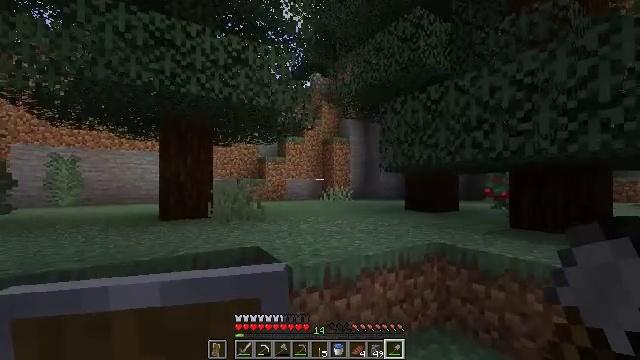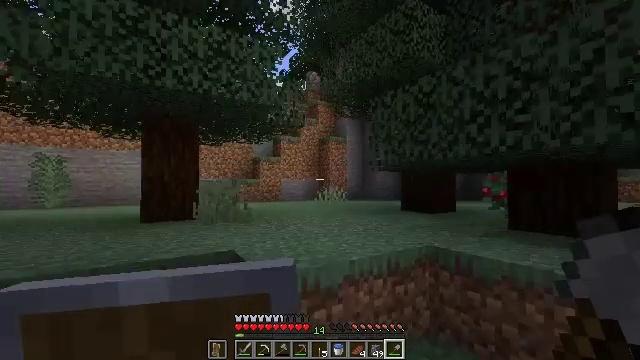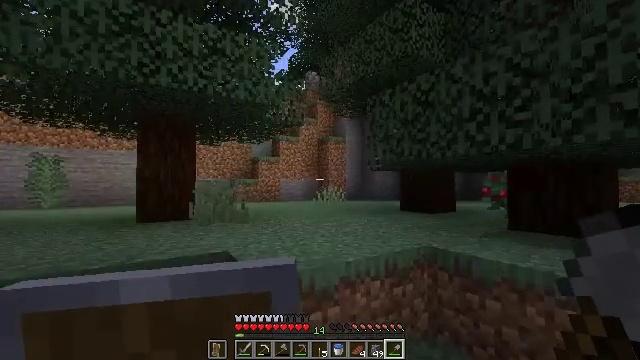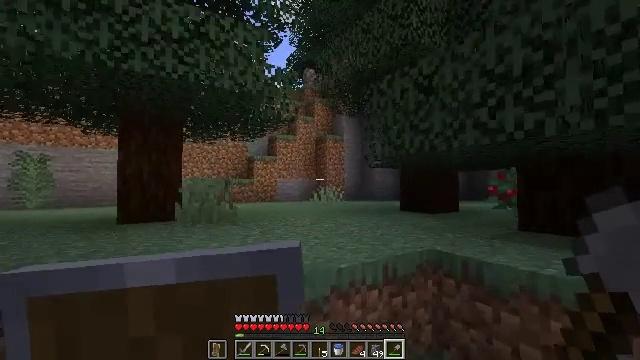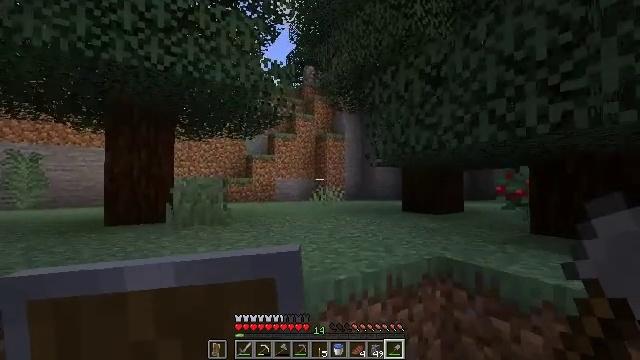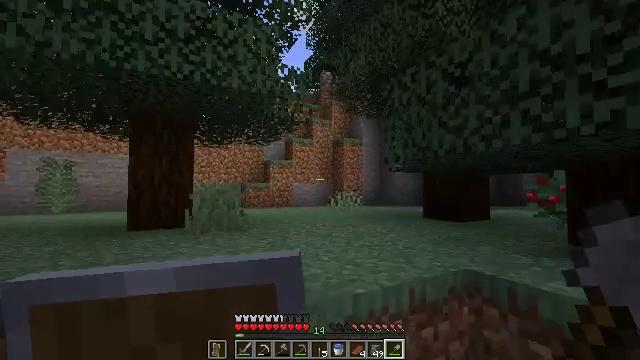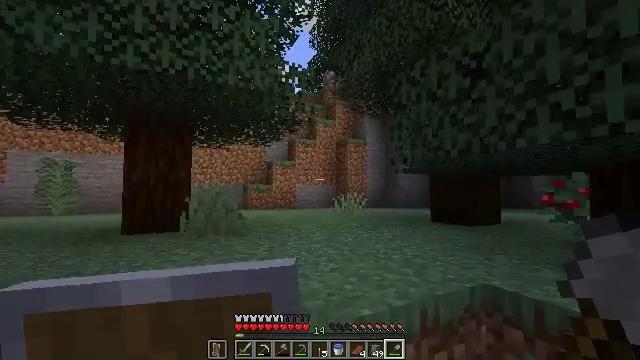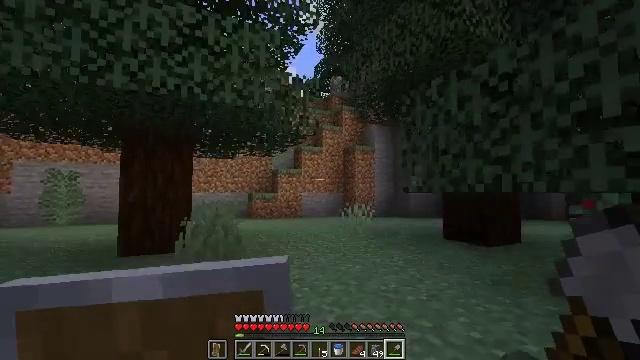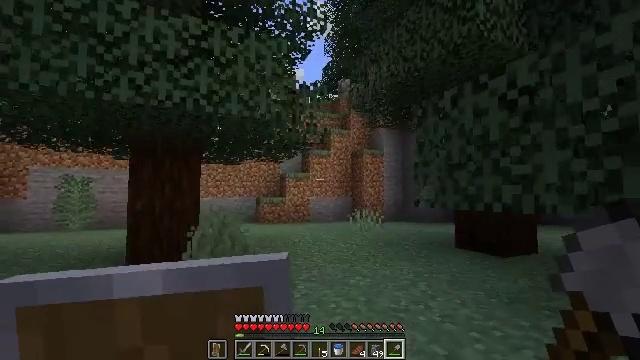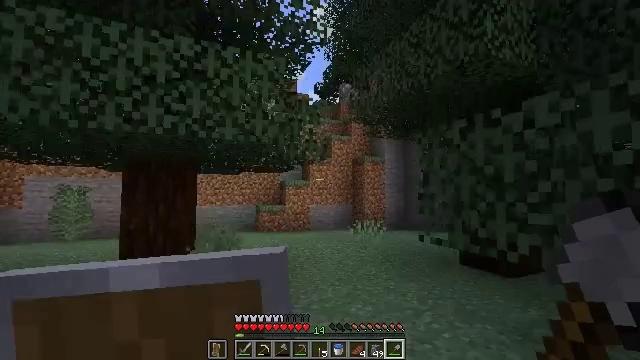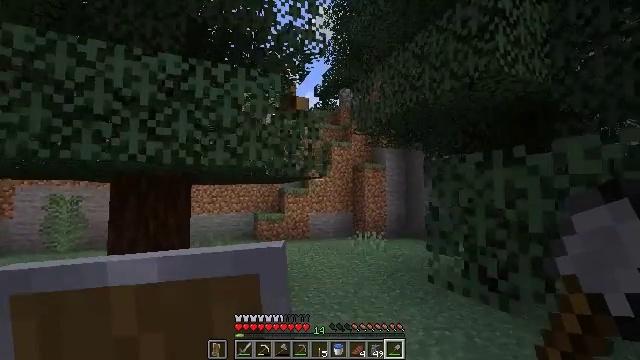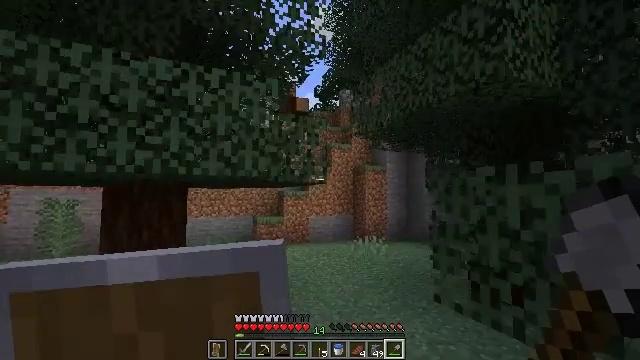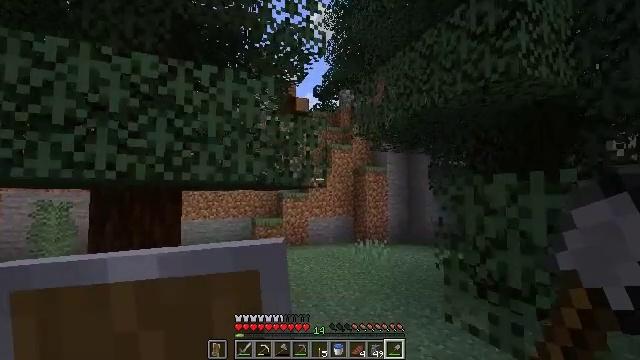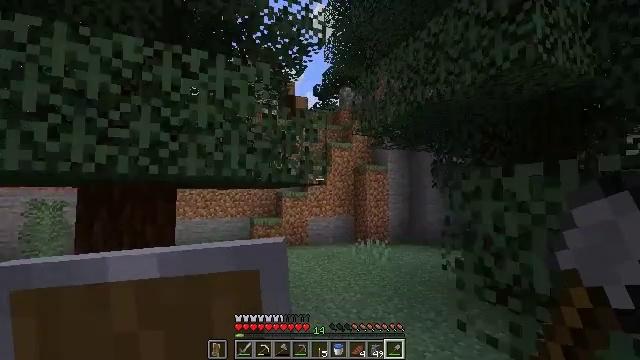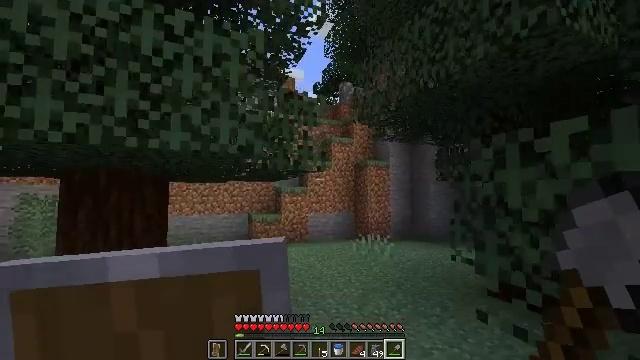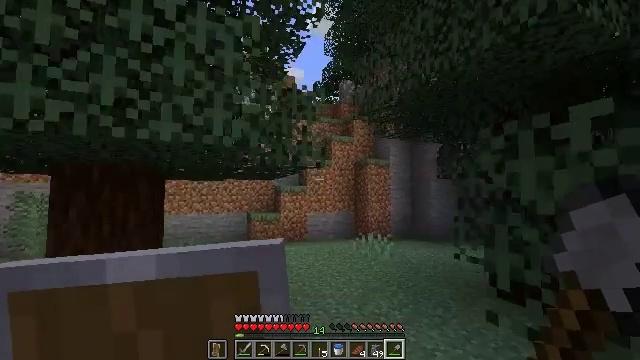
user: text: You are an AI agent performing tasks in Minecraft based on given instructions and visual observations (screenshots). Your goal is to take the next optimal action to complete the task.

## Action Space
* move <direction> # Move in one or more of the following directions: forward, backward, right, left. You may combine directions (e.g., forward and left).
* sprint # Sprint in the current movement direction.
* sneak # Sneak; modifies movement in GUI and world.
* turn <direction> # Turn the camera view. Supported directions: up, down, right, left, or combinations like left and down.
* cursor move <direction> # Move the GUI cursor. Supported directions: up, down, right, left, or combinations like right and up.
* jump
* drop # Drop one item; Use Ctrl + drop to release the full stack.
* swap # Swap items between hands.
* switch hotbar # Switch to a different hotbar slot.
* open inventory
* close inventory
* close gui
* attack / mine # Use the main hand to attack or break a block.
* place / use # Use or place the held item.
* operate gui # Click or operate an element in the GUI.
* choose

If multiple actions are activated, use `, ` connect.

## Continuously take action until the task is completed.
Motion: motion action
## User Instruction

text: Harvest sweet berries by mining the bush.
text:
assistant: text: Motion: move forward and move right
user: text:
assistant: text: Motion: move forward
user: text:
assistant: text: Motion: move forward
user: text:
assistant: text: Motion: move forward
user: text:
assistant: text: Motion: move forward, turn left and up
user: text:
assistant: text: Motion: move forward
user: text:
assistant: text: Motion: move forward, turn left, jump
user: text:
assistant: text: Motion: move forward, turn left, jump
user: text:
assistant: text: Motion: move forward, jump
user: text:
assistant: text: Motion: move forward, jump
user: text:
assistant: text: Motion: move forward
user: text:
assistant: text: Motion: move forward
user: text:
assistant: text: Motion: move forward
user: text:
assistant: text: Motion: move forward
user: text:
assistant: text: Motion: move forward
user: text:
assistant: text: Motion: move forward
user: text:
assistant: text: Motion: move forward
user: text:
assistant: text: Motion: move forward
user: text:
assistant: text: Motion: move forward, sprint
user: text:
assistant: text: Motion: move forward, sprint
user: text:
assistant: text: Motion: move forward
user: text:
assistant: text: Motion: move forward
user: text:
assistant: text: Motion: move forward
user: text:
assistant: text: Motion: move forward
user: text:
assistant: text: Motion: move forward
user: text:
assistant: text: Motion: move forward
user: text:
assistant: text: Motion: move forward
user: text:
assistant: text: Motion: move forward
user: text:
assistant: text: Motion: move forward
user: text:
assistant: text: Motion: move forward